Question: I'm trying to resize a UIImage so that it totally covers it's parent view. It's not hard to do this when the image isn't transformed. How do I do it for any arbitrary rotation (e.g., 30 degrees, 97 degrees, 277 degrees, etc.)?
In the example below, I want the flower image to scale just enough so none of the white view is visible. I'd also like the origin as close to 0,0 as possible. In other words, I want want it aligned with the top, left corner.
Any ideas?
I'd also like the option of doing an aspect fit so the whole image is visible at the maximum possible size that fits in the white area.

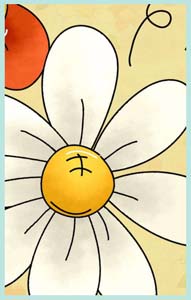
Answer: Here's a little push in the right direction.

Given that W and H are the width and height of the parent view, and theta is the rotation angle of the image, then the image width (x) can be calculated as
'''
x = W * cos(theta) + H * sin(theta);
'''
From that result, you can calculate the scale factor for the image, which in turn gives you the image height. The rest is left as an exercise for the reader.